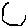
Label: hexagon